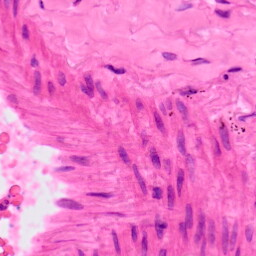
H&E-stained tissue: Lung